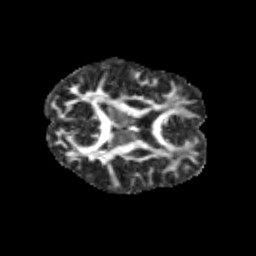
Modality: FA
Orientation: axial
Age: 12
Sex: male
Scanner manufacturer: siemens
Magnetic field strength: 3 T
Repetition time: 3.8 s
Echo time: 0.07 s